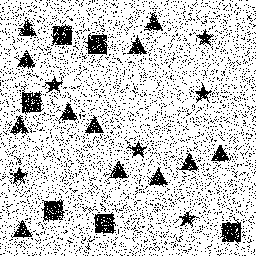
Squares: 6
Triangles: 12
Stars: 6
Total shapes: 24